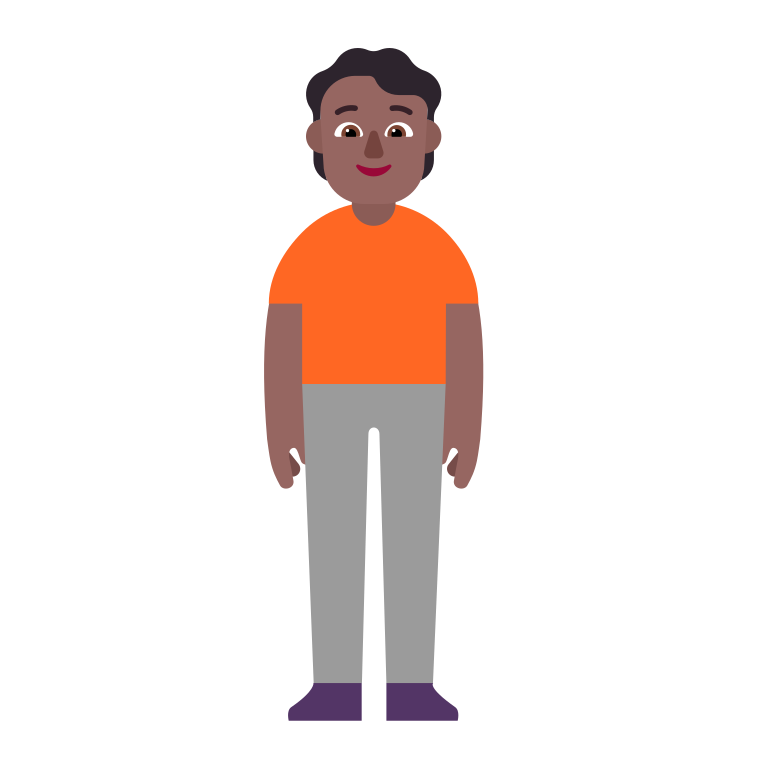
person standing flat  dark